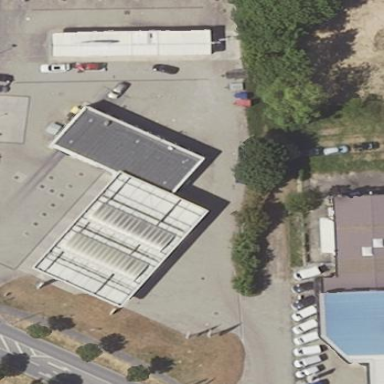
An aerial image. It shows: Fuel station.